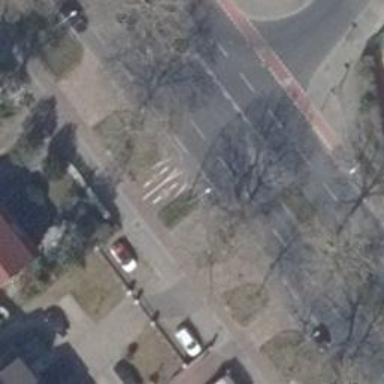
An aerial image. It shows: Unmarked crossing with pedestrian island.